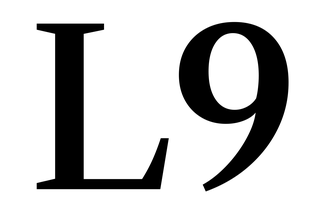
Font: LibreCaslonText_Medium